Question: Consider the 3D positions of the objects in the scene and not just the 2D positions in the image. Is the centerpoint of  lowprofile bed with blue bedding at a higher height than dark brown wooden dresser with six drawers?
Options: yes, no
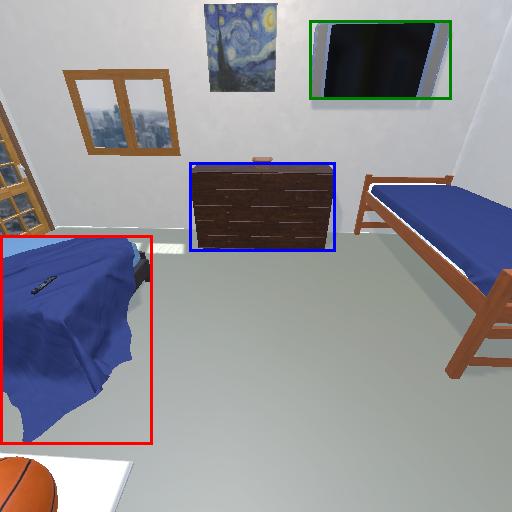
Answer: yes